Aerial crown-view tile of a tropical tree (Barro Colorado Island, Panama), acquired 20250715:
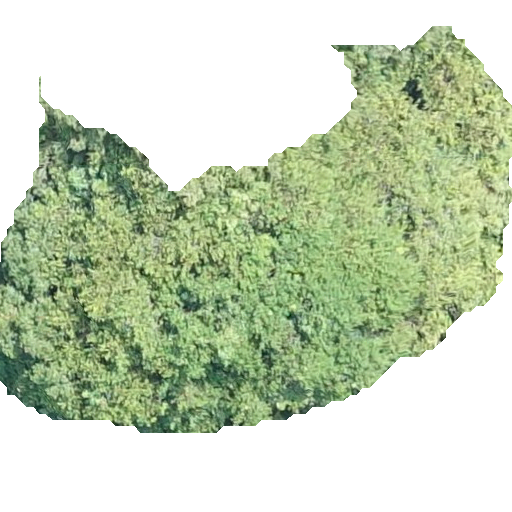
Species: Sloanea terniflora
GBIF accepted scientific name: Sloanea terniflora
Crown area: 206.425 m²